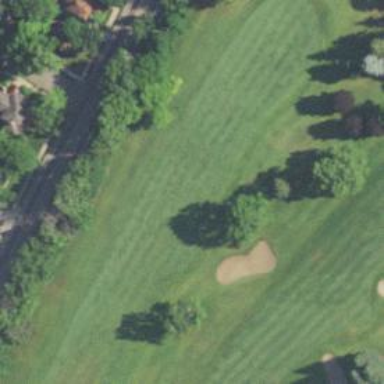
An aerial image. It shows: View of golf hole.